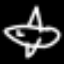
Label: airplane